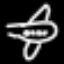
Label: airplane